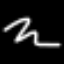
Label: squiggle